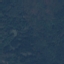
Label: Forest